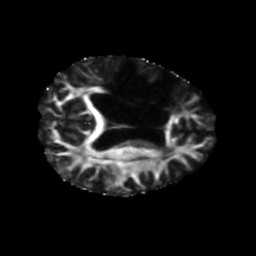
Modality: FA
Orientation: axial
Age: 66
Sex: female
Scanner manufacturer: siemens
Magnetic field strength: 3 T
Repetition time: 5.47 s
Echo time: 0.0854 s